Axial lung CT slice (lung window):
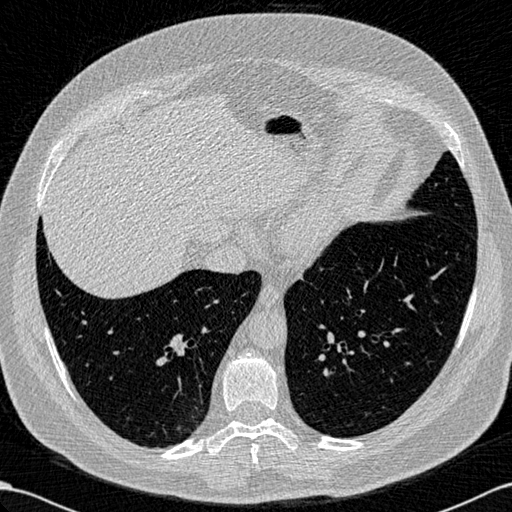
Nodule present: no